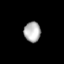
Tissue: lung
Cell type: Myeloid cells
Senescence score: 0.2154
Nuclear area (px): 330
Mean DAPI intensity: 178.03